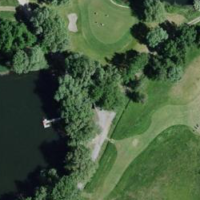
EUNIS habitat code: 53
Species observed at this site:
Sympetrum fonscolombii
Sympetrum depressiusculum